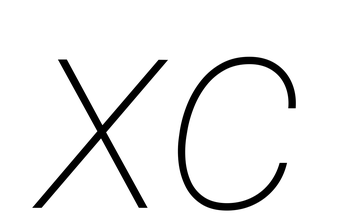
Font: Roboto-Italic_Thin_Italic